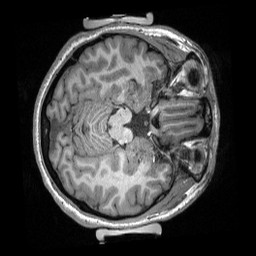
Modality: T1w
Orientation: axial
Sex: female